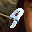
Label: 9